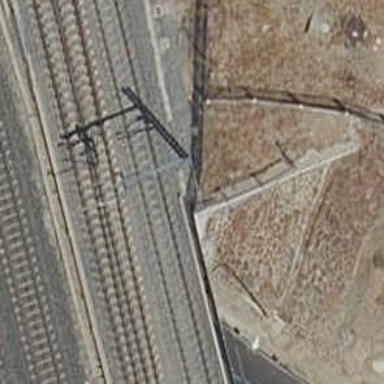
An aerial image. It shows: Bridge over railway with electrified contact lines.